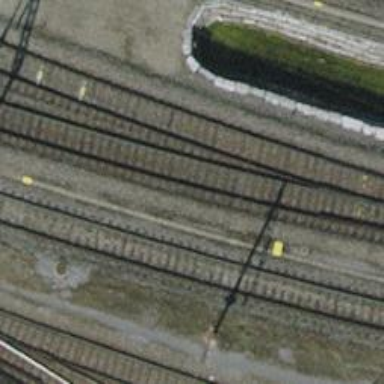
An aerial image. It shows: Single-track electrified railway with contact line.